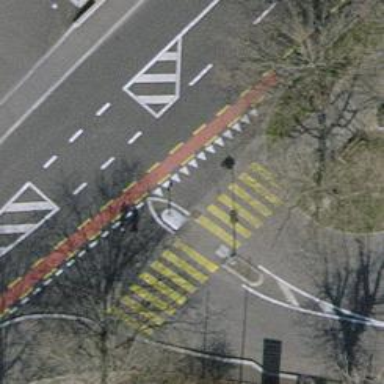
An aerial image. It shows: Uncontrolled footway crossing with markings.